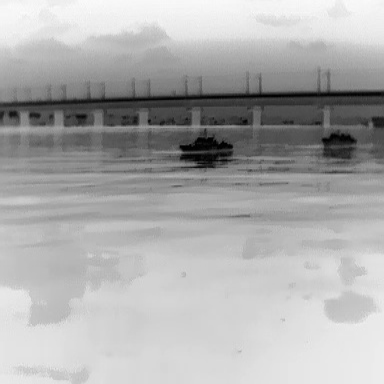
There are two warships in the infrared image.